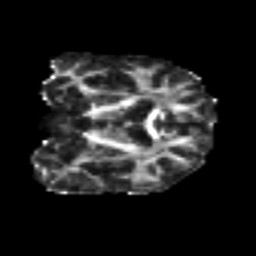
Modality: FA
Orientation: coronal
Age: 53
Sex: male
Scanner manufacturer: siemens
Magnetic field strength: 3 T
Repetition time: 4.987 s
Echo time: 0.0792 s